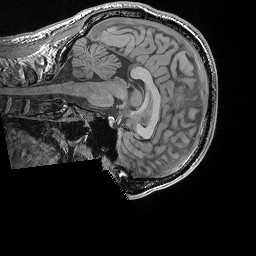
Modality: T1w
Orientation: sagittal
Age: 32
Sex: male
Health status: healthy
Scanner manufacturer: siemens
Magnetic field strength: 3 T
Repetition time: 0.02 s
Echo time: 0.00492 s